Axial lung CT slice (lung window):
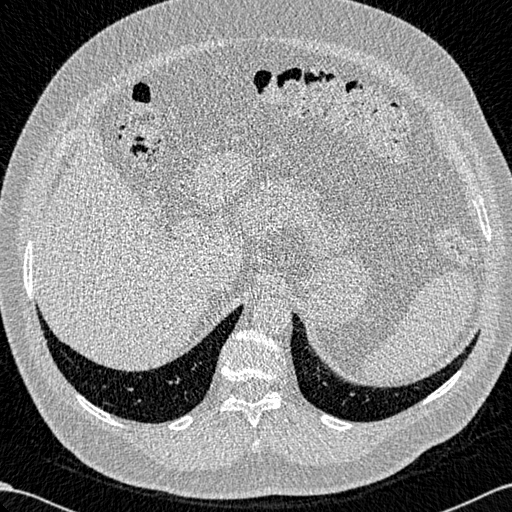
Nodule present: no